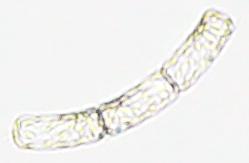
Label: Cerataulina_Guinardia_Dactyliosen